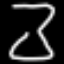
Label: hourglass